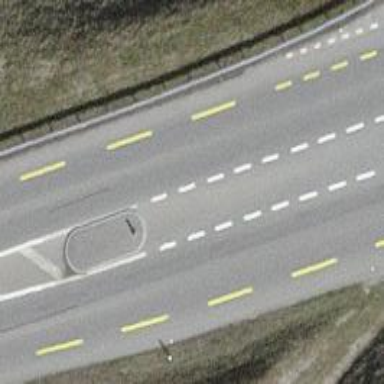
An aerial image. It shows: Primary highway with designated cycle lane.